Field crop: tomato
Growth stage: 2
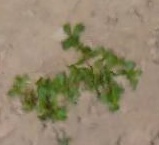
Species: portulaca